Interaction volume radius: 10 \u00c5
Interaction volume height: 20 \u00c5
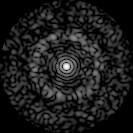
Disorder parameter: 0.8235